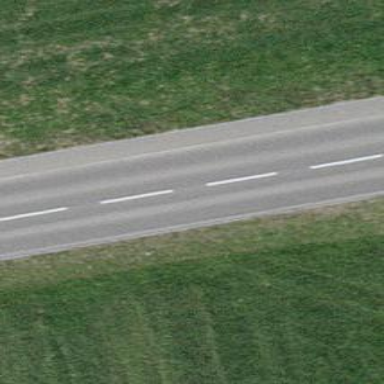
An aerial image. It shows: Asphalt road classified as tertiary.